Question: I'm looking for a quick method/algorithm for finding which nodes in a graph is critical.
For example, in this graph:

Node number 2 and 5 are critical.
My current method is to try removing one non-endpoint node from the graph at a time and then check if the entire network can be reached from all other nodes. This method is obvious not very efficient.
What are a better way?
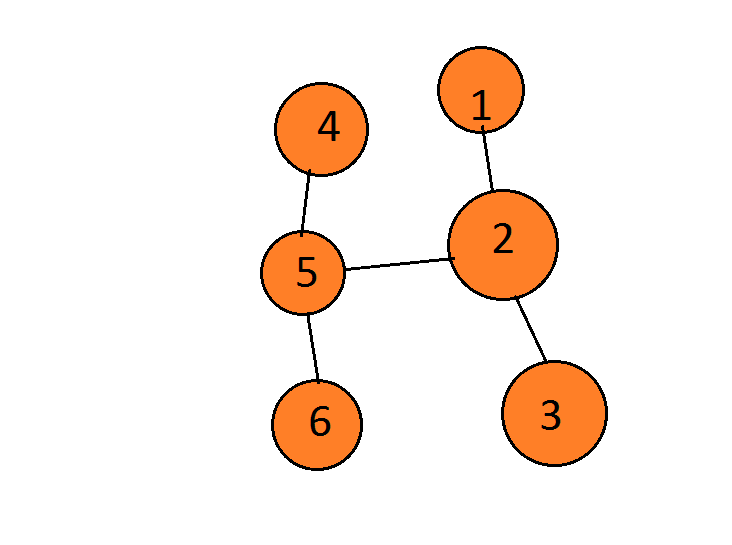
Answer: See <URL>. Calling them articulation points instead of critical nodes seems to yield better search results.
In any case, the algorithm consists of a simple <URL> where you maintain certain information for each node.